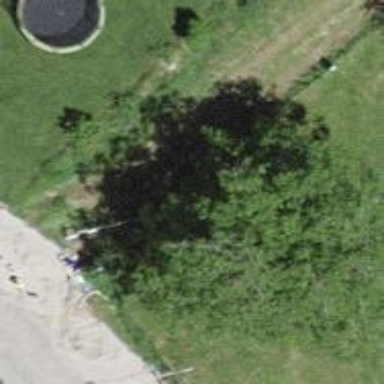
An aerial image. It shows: Deciduous tree with broadleaved leaves.